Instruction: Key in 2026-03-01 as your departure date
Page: home
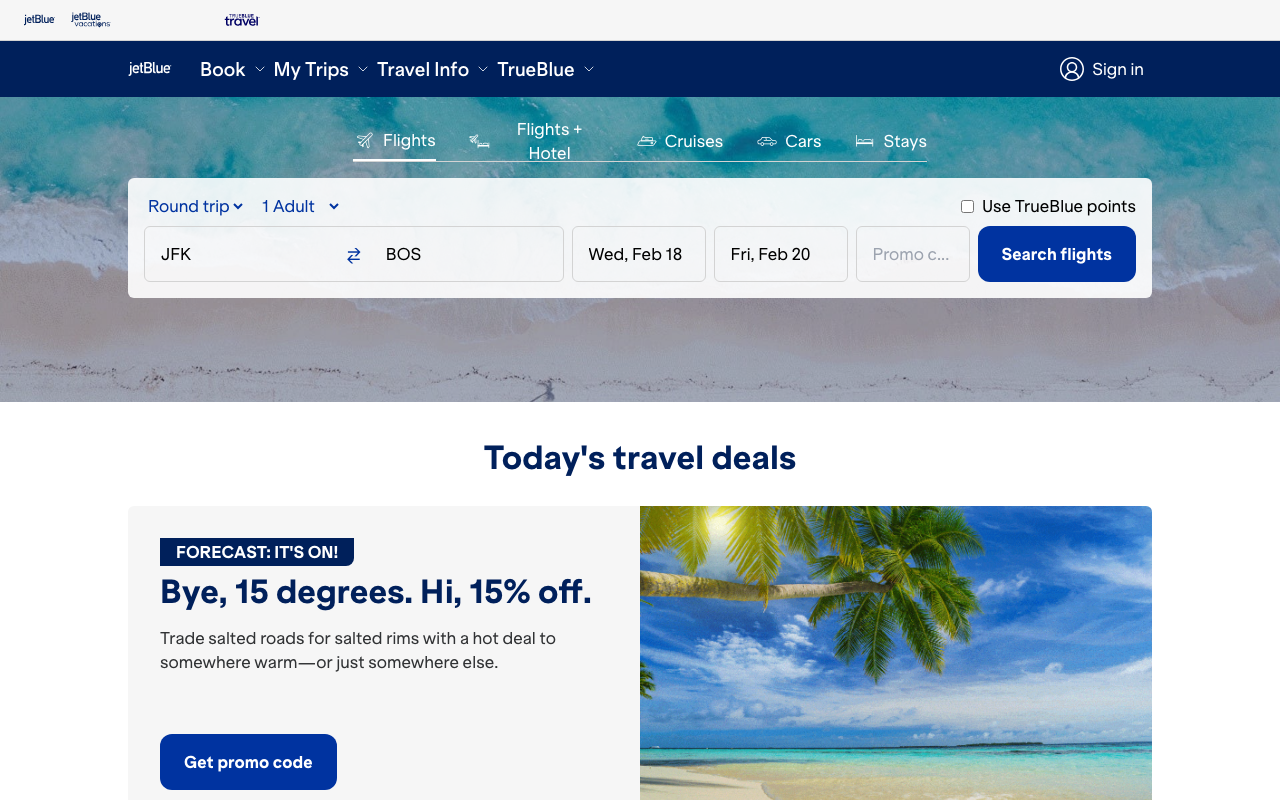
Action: type